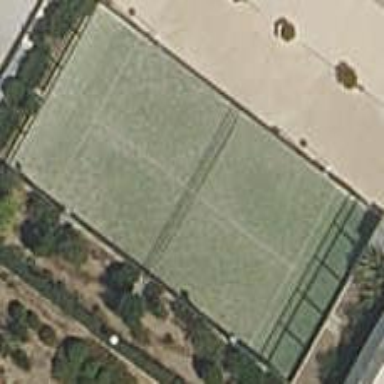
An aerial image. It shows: Tennis court on the leisure land pitch.